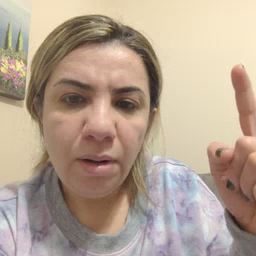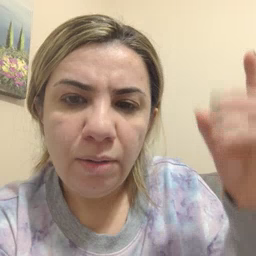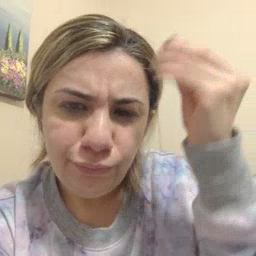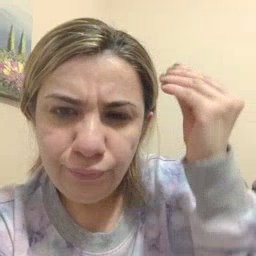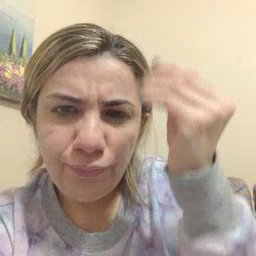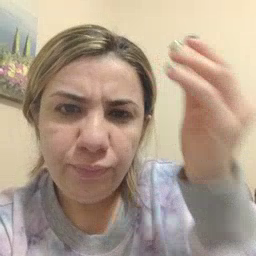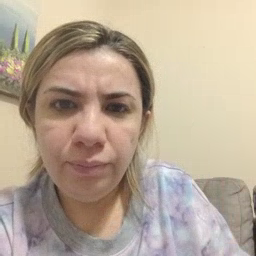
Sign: think